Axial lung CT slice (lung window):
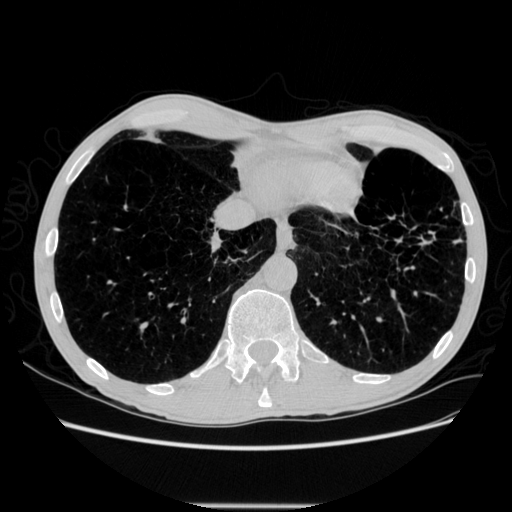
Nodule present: no